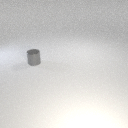
small gray metal cylinder